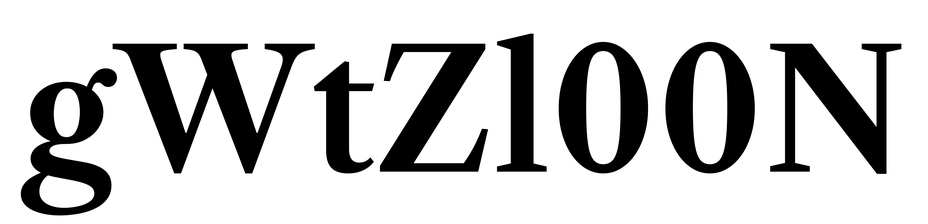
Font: LibreCaslonText_SemiBold